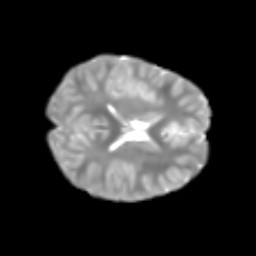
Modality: T2w
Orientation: axial
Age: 6
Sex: male
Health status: healthy